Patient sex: M
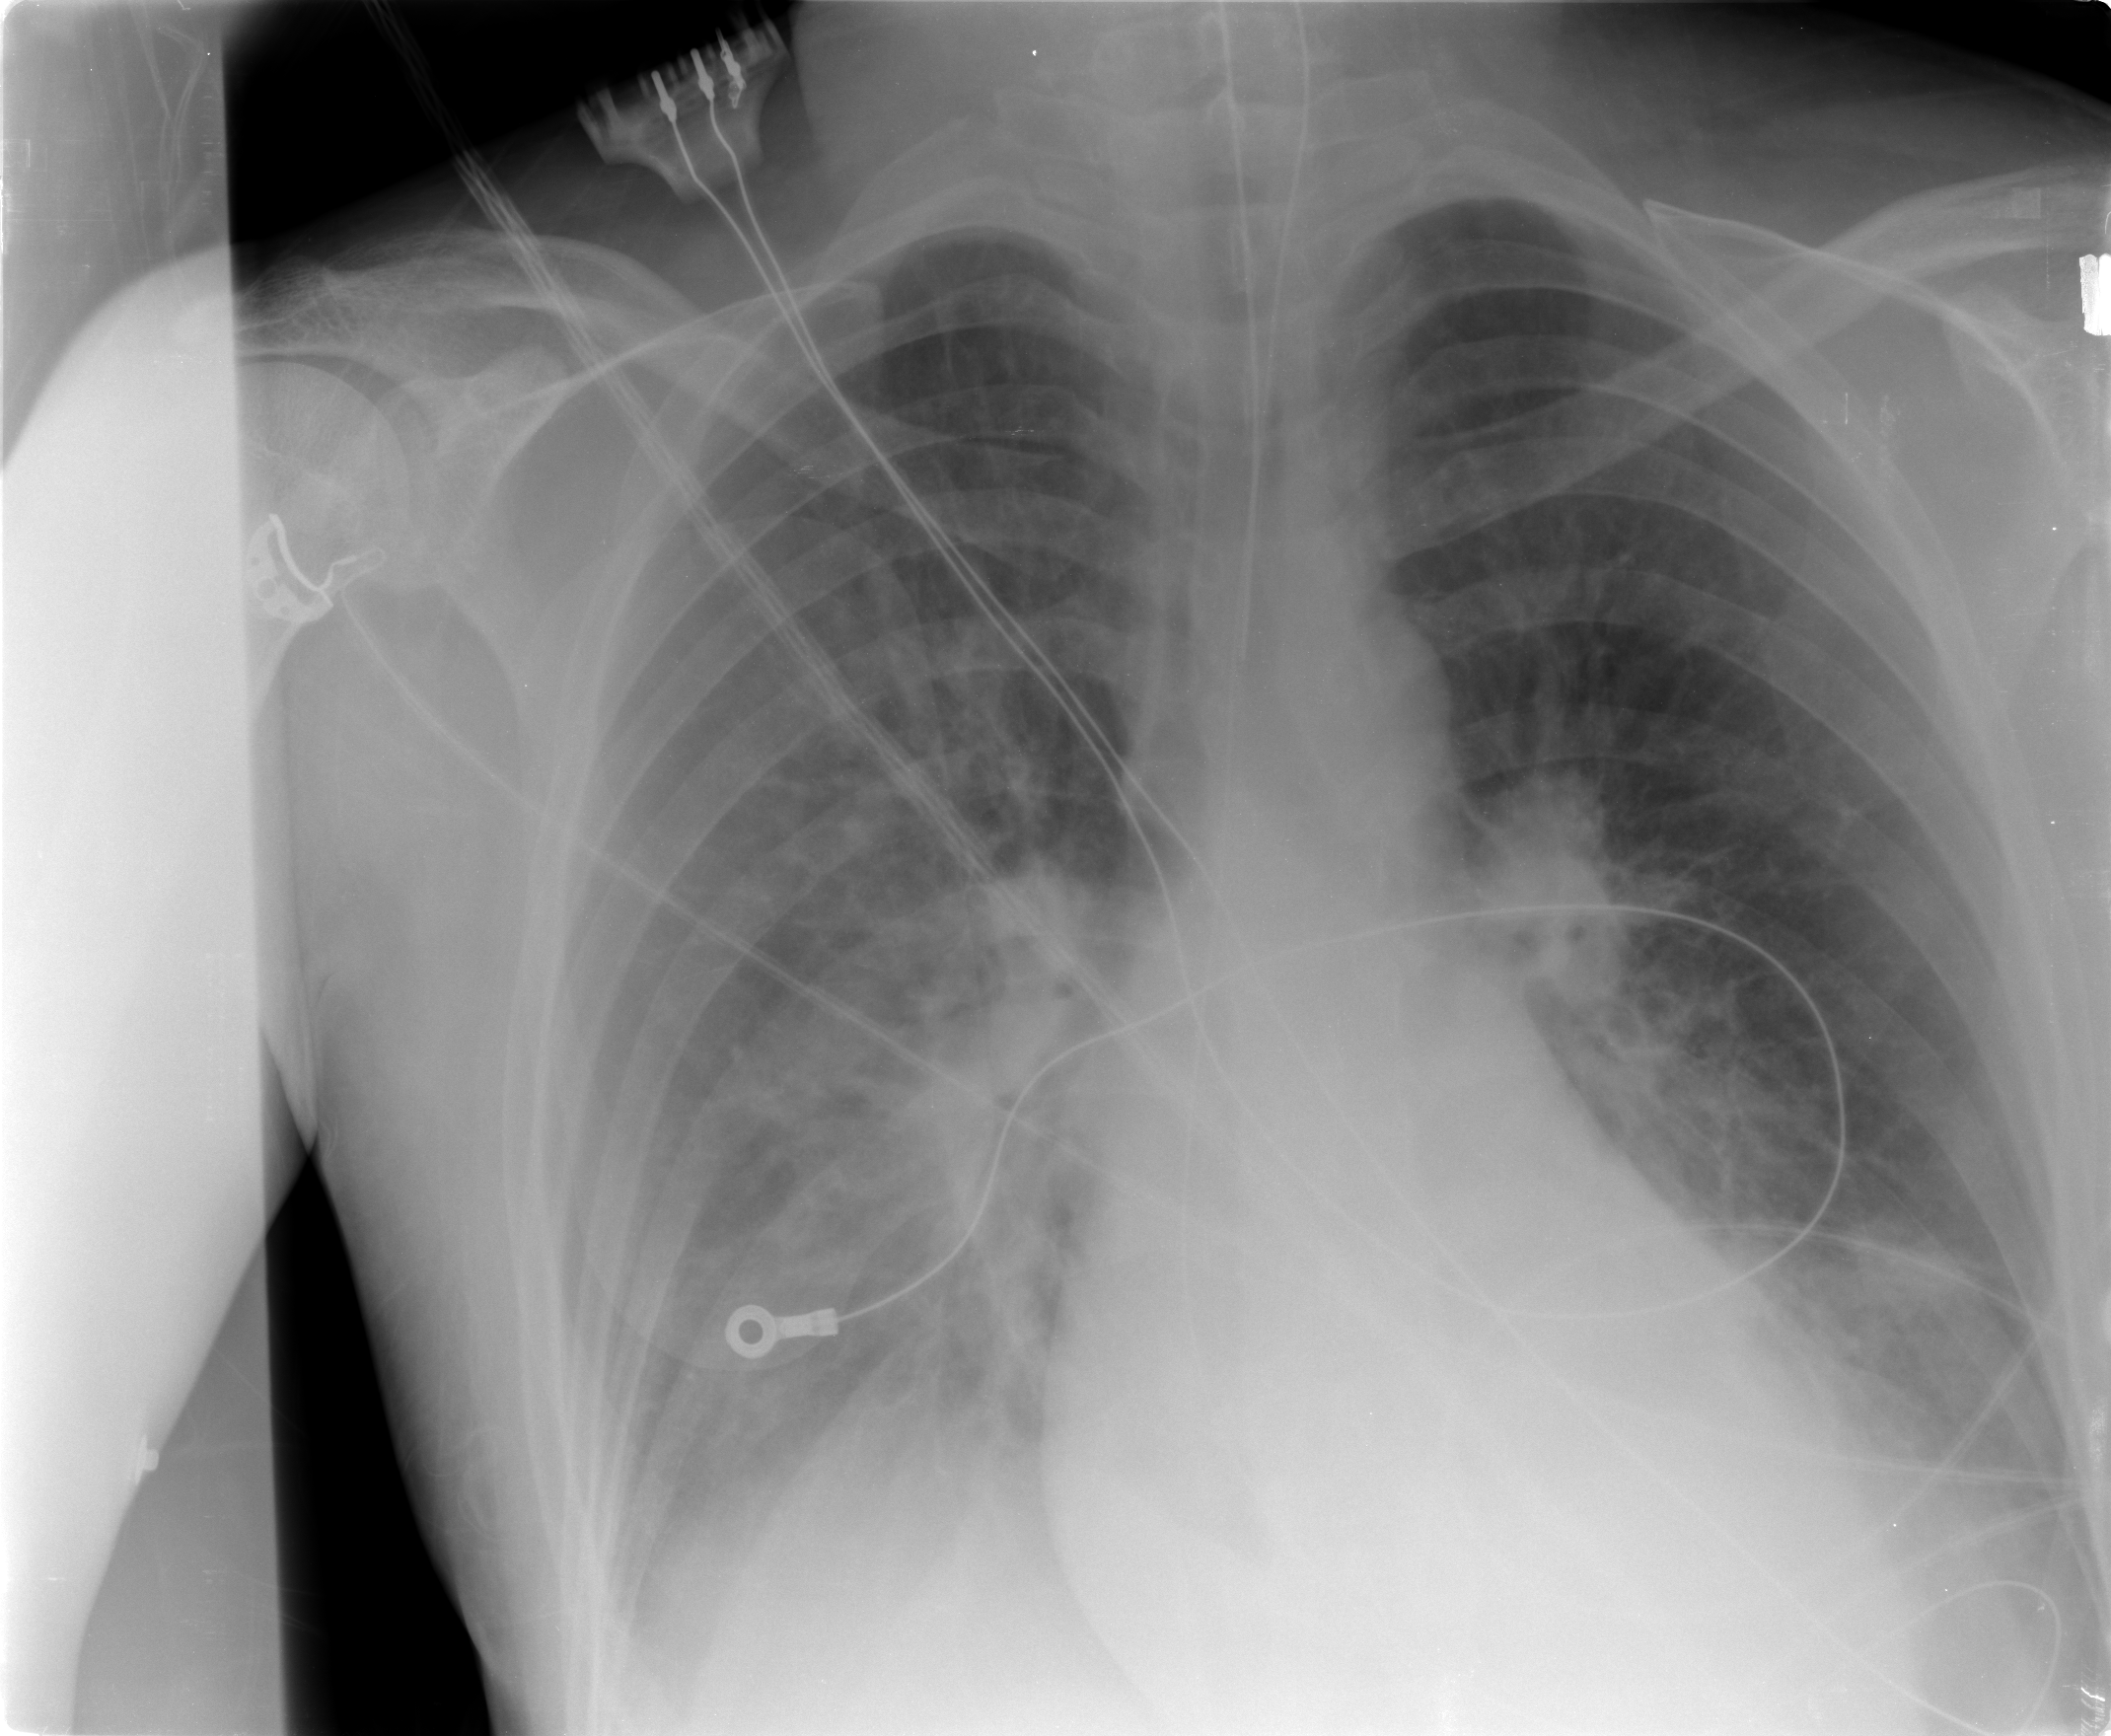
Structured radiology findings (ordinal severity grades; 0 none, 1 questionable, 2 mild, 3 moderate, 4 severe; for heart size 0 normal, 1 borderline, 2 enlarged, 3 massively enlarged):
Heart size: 0
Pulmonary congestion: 2
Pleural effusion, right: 2
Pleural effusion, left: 2
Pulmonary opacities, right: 2
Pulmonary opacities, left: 2
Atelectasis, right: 2
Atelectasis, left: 2